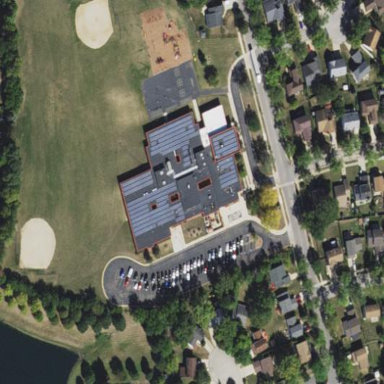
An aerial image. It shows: School building.